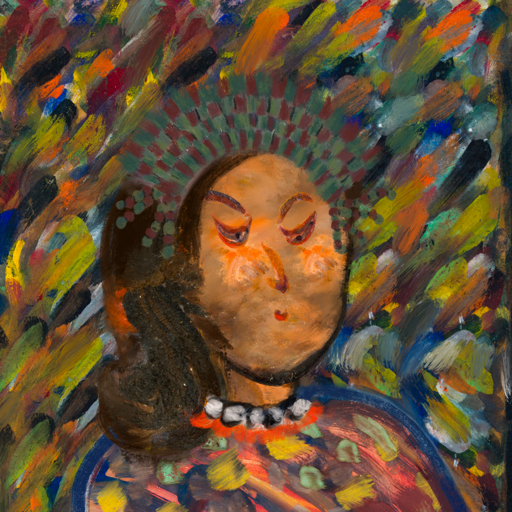
Background: An_Impression, Head And Neck Side: Gypsy_Queen, Face Side: Hypocrite, Bust: Mother_And_Son_Mother, Hair Side: Gypsy_Queen, Head Accessory: After_Raid_Crown, Second Necklace: Blank, Necklace: An_Impression, Baby: Blank